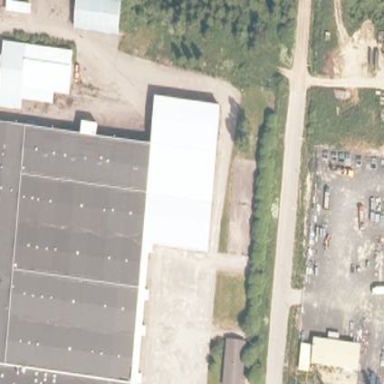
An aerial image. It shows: Manufacturing building.